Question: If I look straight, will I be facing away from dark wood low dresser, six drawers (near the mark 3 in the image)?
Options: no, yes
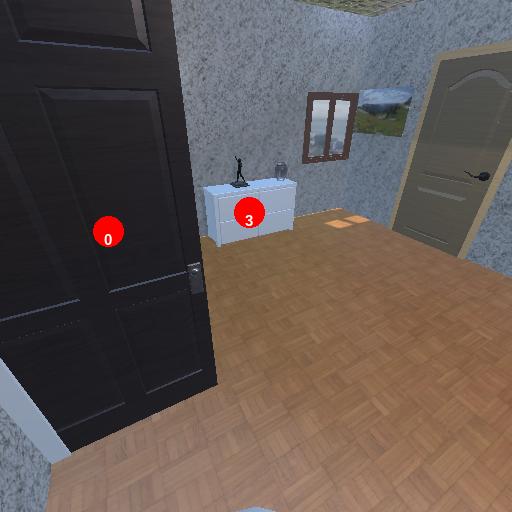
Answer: no